【题型】选择题　【知识点】平面几何　【难度】medium
如图，$\triangle ABC$ 中，$D$、$E$ 是 $BC$ 边上的点，且 $BD:DE:EC=3:2:1$，$P$ 是 $AC$ 边上的点，且 $AP:PC=2:1$，$BP$ 分别交 $AD$、$AE$ 于 $M$、$N$，则 $BM:MN:NP$ 等于（ ）

A. $3:2:1$ \quad
B. $5:3:1$ \quad
C. $25:12:5$ \quad
D. $51:24:10$
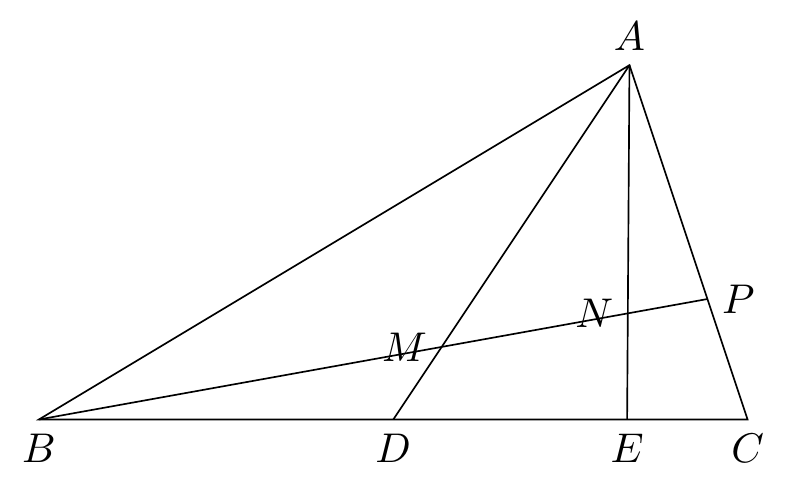
【解答】
解：作 $PF \parallel BC$ 交 $AB$ 于点 $F$，作 $DG \parallel AC$ 交 $BP$ 于点 $G$。

$\because BD:DE:EC = 3:2:1$，

设 $EC = a$，则 $BD = 3a$，$DE = 2a$。

同理，设 $PC = b$，则 $AP = 2b$。

$\because PF \parallel BC$，

$\dfrac{FP}{AC} = \dfrac{AP}{AC} = \dfrac{2b}{3b} = \dfrac{2}{3}$，$\dfrac{NP}{NB} = \dfrac{PF}{BE}$。

$PF = \dfrac{2}{3}a$，则 $\dfrac{NP}{NB} = \dfrac{\dfrac{2}{3}a}{5a} = \dfrac{2}{15}$。

$\dfrac{NP}{BP} = \dfrac{2}{17}$，即 $NP = \dfrac{2}{17} BP$。

$\because DG \parallel AC$，$BD = DC = 3a$，

$BG = \dfrac{1}{2} BP$，$DG = \dfrac{1}{2} PC = \dfrac{1}{2} b$。

$\because DG \parallel AC$，

$\dfrac{GM}{MP} = \dfrac{DG}{AP} = \dfrac{\dfrac{1}{2} b}{2b} = \dfrac{1}{4}$。

$\dfrac{GM}{GP} = \dfrac{1}{5}$。

$GM = \dfrac{1}{5} GP = \dfrac{1}{10} BP$，

$MN = BP - BG - GM - NP = BP - \dfrac{1}{2} BP - \dfrac{1}{10} BP - \dfrac{2}{17} BP = \dfrac{24}{85} BP$。

$BM = BG + GM = \dfrac{1}{2} BP + \dfrac{1}{10} BP = \dfrac{3}{5} BP$。

$BM : MN : NP = \dfrac{3}{5} : \dfrac{24}{85} : \dfrac{2}{17} = 51 : 24 : 10$。

所以 D 选项是正确的。
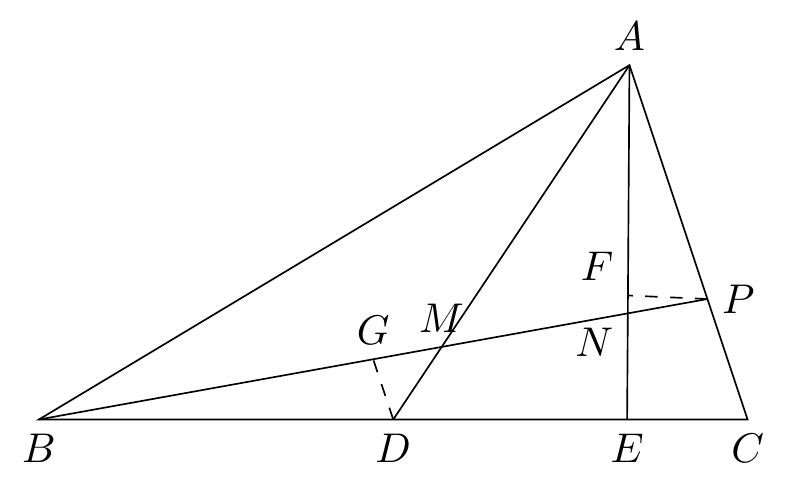